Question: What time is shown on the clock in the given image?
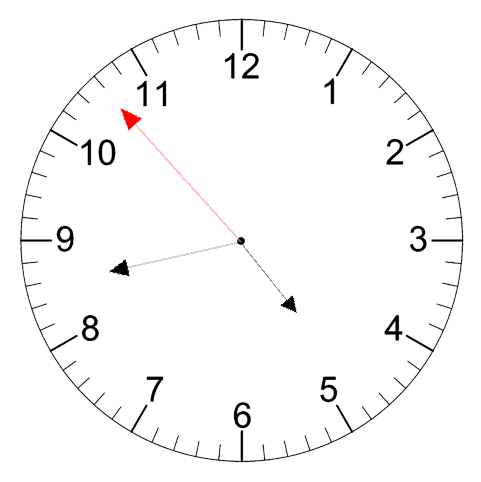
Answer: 04:42:53